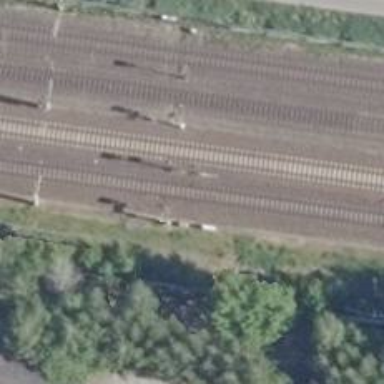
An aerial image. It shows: Railway signal.